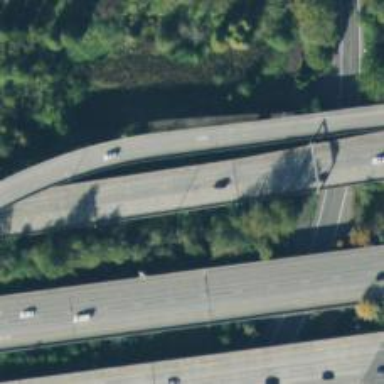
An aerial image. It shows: Bridge on motorway link.